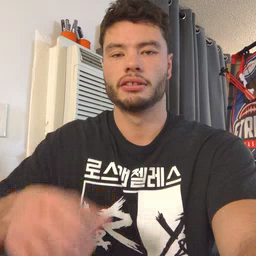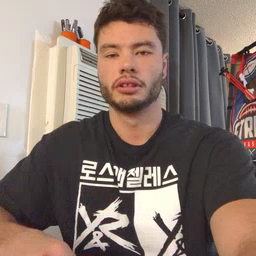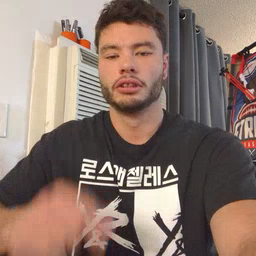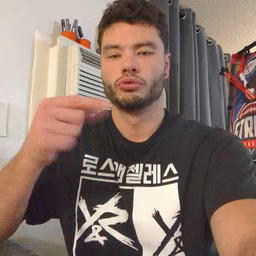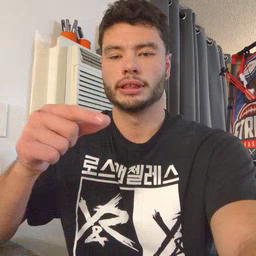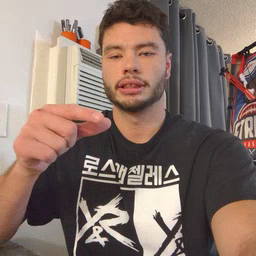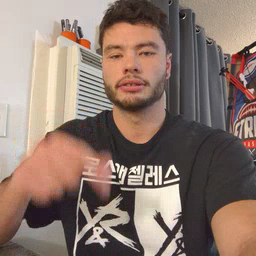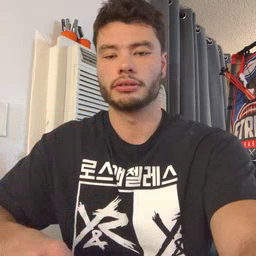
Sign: green